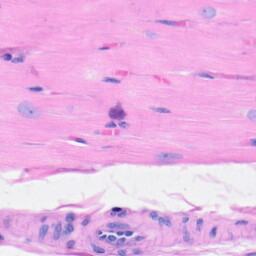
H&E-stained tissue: Heart